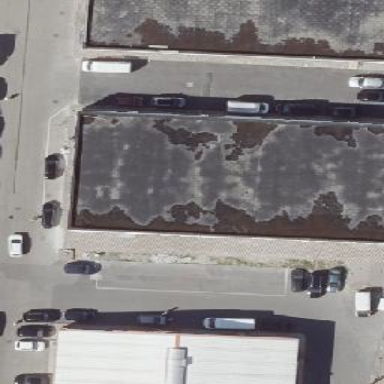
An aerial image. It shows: Commercial building.